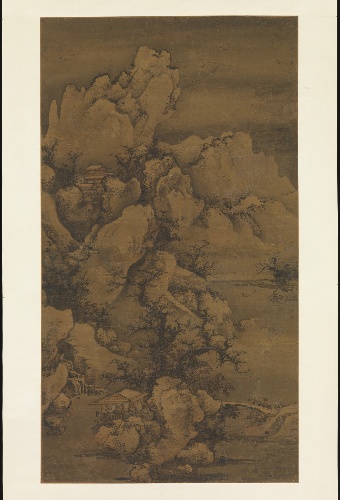
Title: 元    姚彥卿 (廷美)     雪山行旅圖    軸|요언경, 눈 덮인 산 속 나그네 중국 원|Traveling through Snow-Covered Mountains
Artist: Yao Yanqing (Tingmei)
Artist bio: Chinese, ca. 1300–after 1360
Object type: Hanging scroll
Classification: Paintings
Medium: Hanging scroll; ink on silk
Culture: China
Period: Yuan dynasty (1271–1368)
Dimensions: Image: 38 3/4 × 21 1/2 in. (98.4 × 54.6 cm)
Overall with mounting: 85 1/8 × 27 3/4 in. (216.2 × 70.5 cm)
Overall with knobs: 85 1/8 × 31 1/4 in. (216.2 × 79.4 cm)
Department: Asian Art
Credit line: Ex coll.: C. C. Wang Family, Gift of Oscar L. Tang Family, 2011
Accession year: 2011
Repository: Metropolitan Museum of Art, New York, NY
Tags: Mountains|Snow|Landscapes